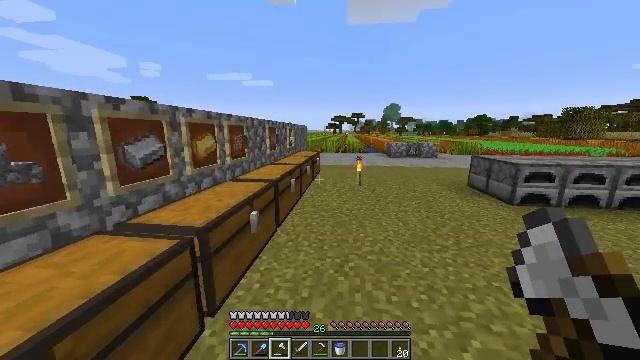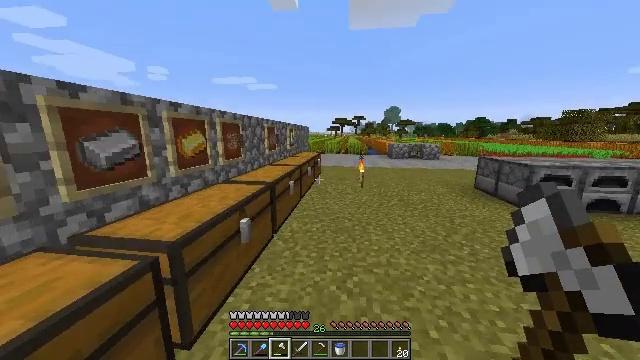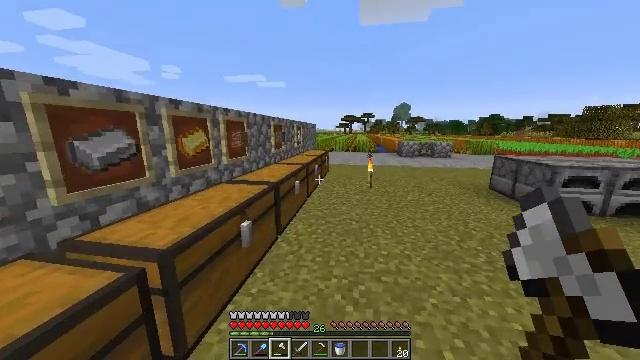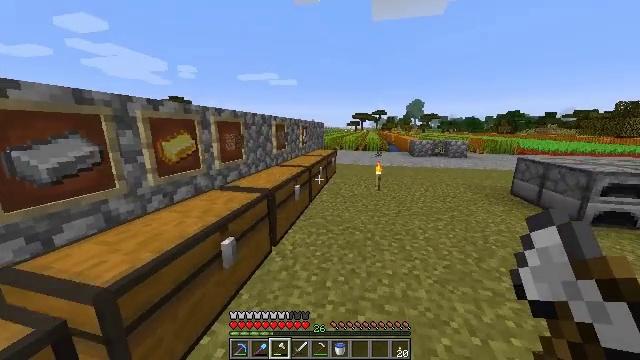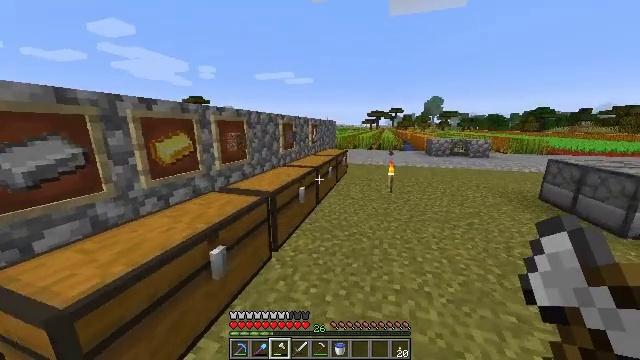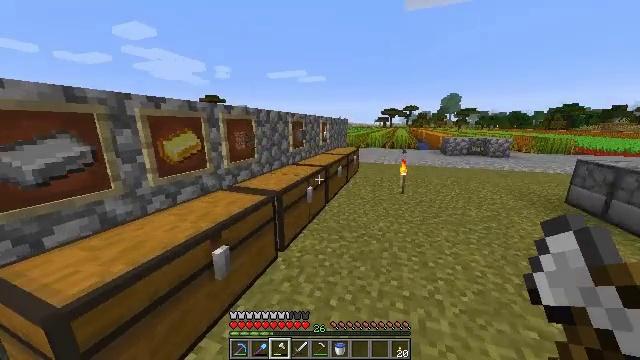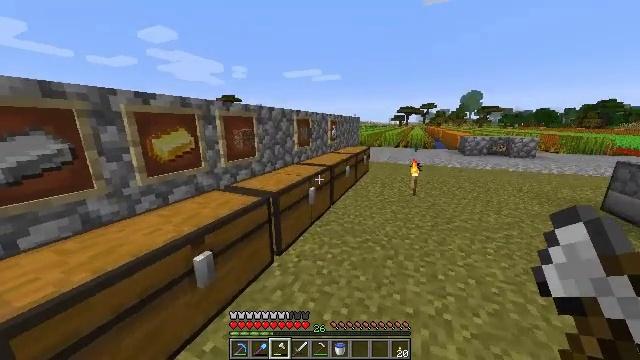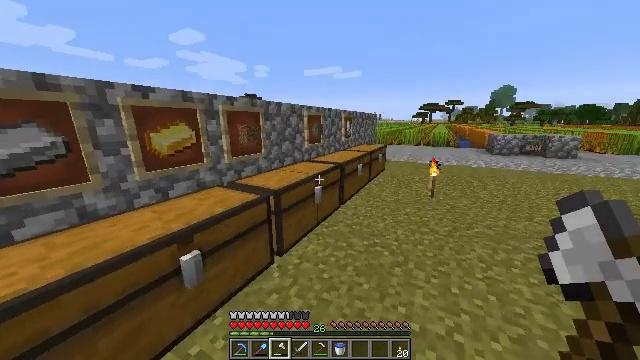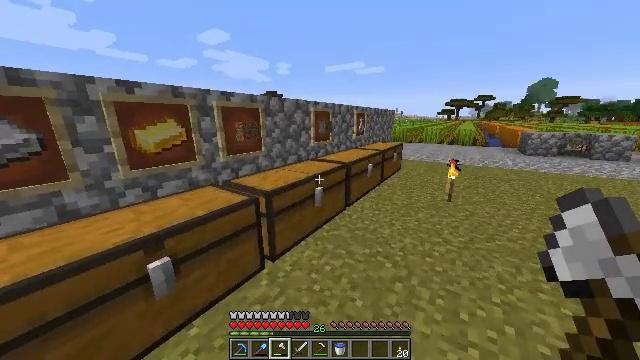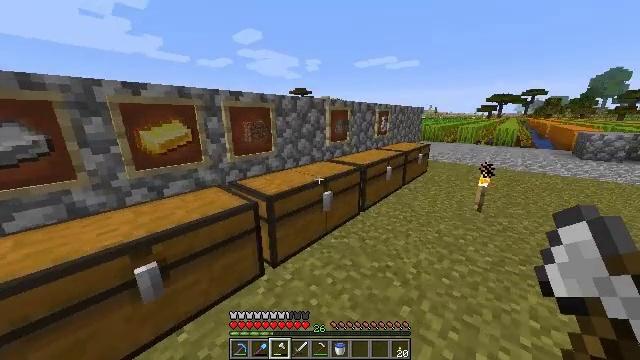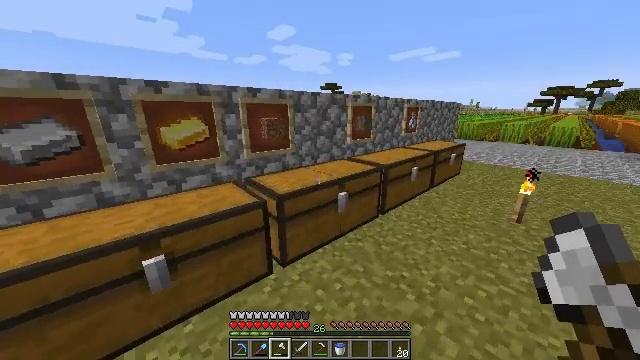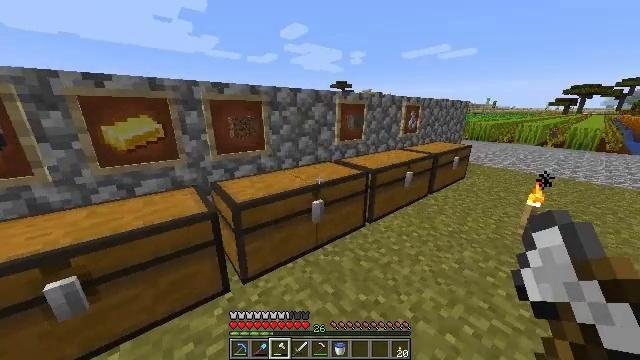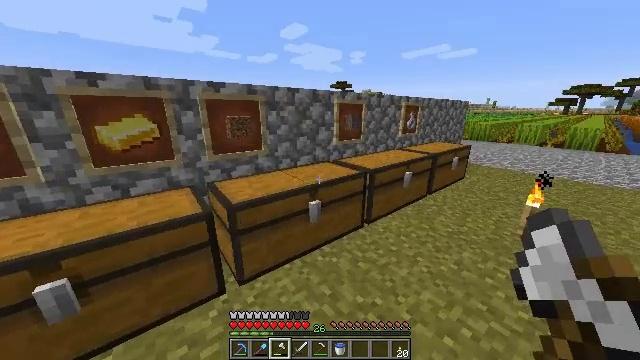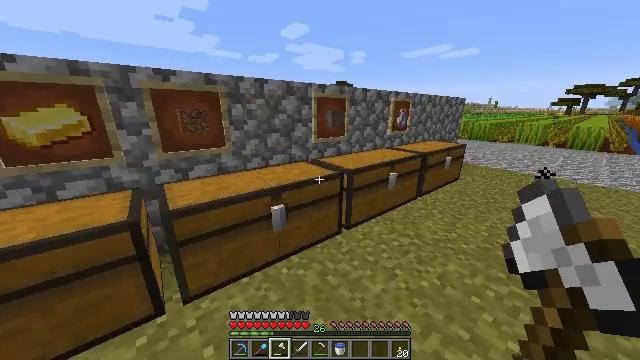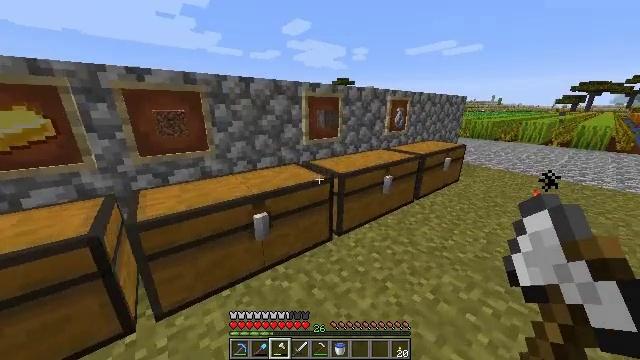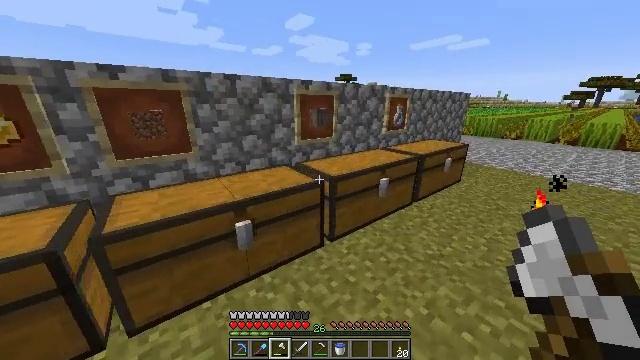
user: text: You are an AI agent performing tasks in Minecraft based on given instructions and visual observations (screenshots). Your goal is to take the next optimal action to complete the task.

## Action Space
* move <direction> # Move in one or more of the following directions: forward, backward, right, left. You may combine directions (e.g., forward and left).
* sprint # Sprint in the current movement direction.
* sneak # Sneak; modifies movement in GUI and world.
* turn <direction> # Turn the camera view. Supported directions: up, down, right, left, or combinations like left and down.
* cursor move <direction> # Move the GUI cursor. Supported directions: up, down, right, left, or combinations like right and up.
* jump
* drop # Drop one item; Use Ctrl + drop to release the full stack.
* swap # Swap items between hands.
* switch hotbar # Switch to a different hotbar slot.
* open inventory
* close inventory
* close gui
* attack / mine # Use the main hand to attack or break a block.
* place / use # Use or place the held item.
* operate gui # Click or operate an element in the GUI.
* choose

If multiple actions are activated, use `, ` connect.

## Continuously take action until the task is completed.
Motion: motion action
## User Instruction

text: Collect the poppy by clicking on it.
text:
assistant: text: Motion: move forward, sprint
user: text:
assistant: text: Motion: move forward and move right, sprint, turn left
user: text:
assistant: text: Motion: move forward and move right, sprint, turn left
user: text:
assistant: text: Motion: move forward and move right, sprint, turn left
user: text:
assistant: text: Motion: move forward and move right, sprint, turn left
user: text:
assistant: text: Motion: move forward and move right, sprint, turn left
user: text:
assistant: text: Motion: move forward and move right, sprint, turn left
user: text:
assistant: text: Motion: move forward and move right, sprint, turn left
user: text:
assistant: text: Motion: move forward and move right, turn left
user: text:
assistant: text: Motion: move forward and move right, turn left and down
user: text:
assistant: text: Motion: move forward and move right, turn left
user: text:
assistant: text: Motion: move forward and move right
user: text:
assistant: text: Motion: move forward and move right
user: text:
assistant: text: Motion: move forward and move right
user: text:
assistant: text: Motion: move forward and move right
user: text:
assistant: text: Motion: move forward and move right, turn left and down
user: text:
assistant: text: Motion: move forward and move right
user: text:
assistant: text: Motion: move forward and move right
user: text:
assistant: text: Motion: move forward and move right
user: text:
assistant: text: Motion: move forward, turn left and down, use / place
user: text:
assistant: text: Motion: move forward, turn left, use / place
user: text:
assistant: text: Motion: move forward, turn left, use / place
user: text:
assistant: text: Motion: move forward, turn left and down
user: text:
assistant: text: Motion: turn left and down
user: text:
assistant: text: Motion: cursor move left and down, open gui
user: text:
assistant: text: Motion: cursor move right
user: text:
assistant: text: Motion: cursor move down
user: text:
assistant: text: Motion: cursor move right and down
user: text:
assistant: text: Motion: sneak, cursor move right and down
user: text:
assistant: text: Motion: sneak, cursor move right and down